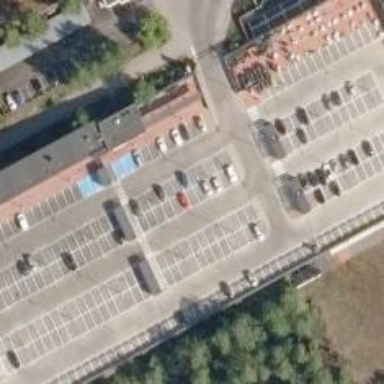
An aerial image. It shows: Rooftop parking area.